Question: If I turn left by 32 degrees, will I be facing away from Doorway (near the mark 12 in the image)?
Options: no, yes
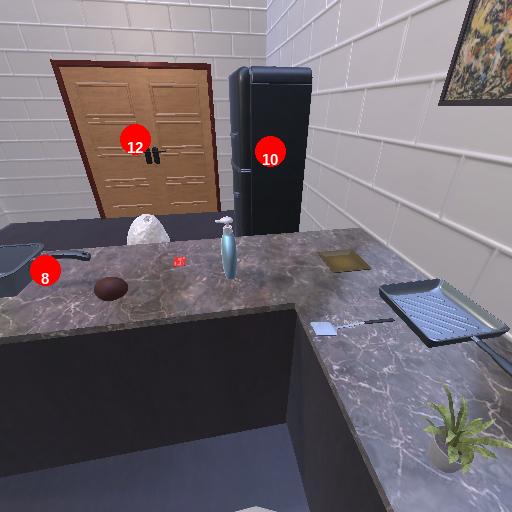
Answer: no